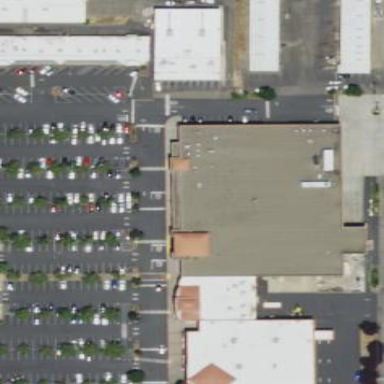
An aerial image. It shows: Supermarket building.